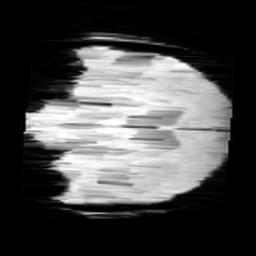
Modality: minIP
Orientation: coronal
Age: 11
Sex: female
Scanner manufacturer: siemens
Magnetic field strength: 3 T
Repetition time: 0.027 s
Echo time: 0.02 s